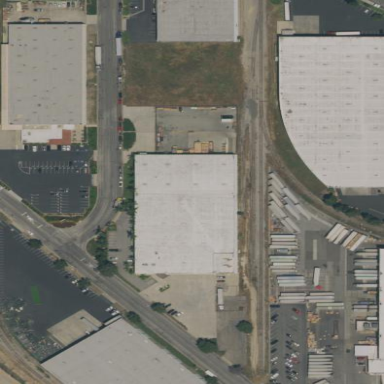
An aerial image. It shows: Warehouse building.